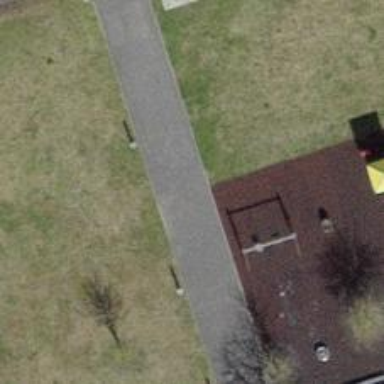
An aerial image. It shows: Footway surfaced with paving stones.